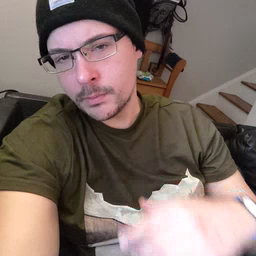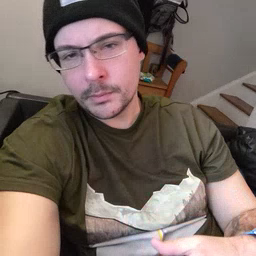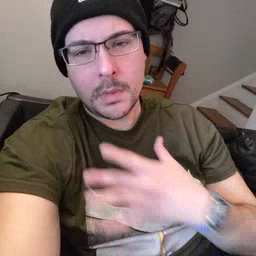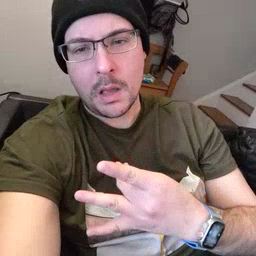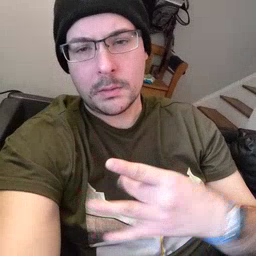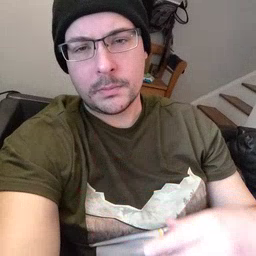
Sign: like